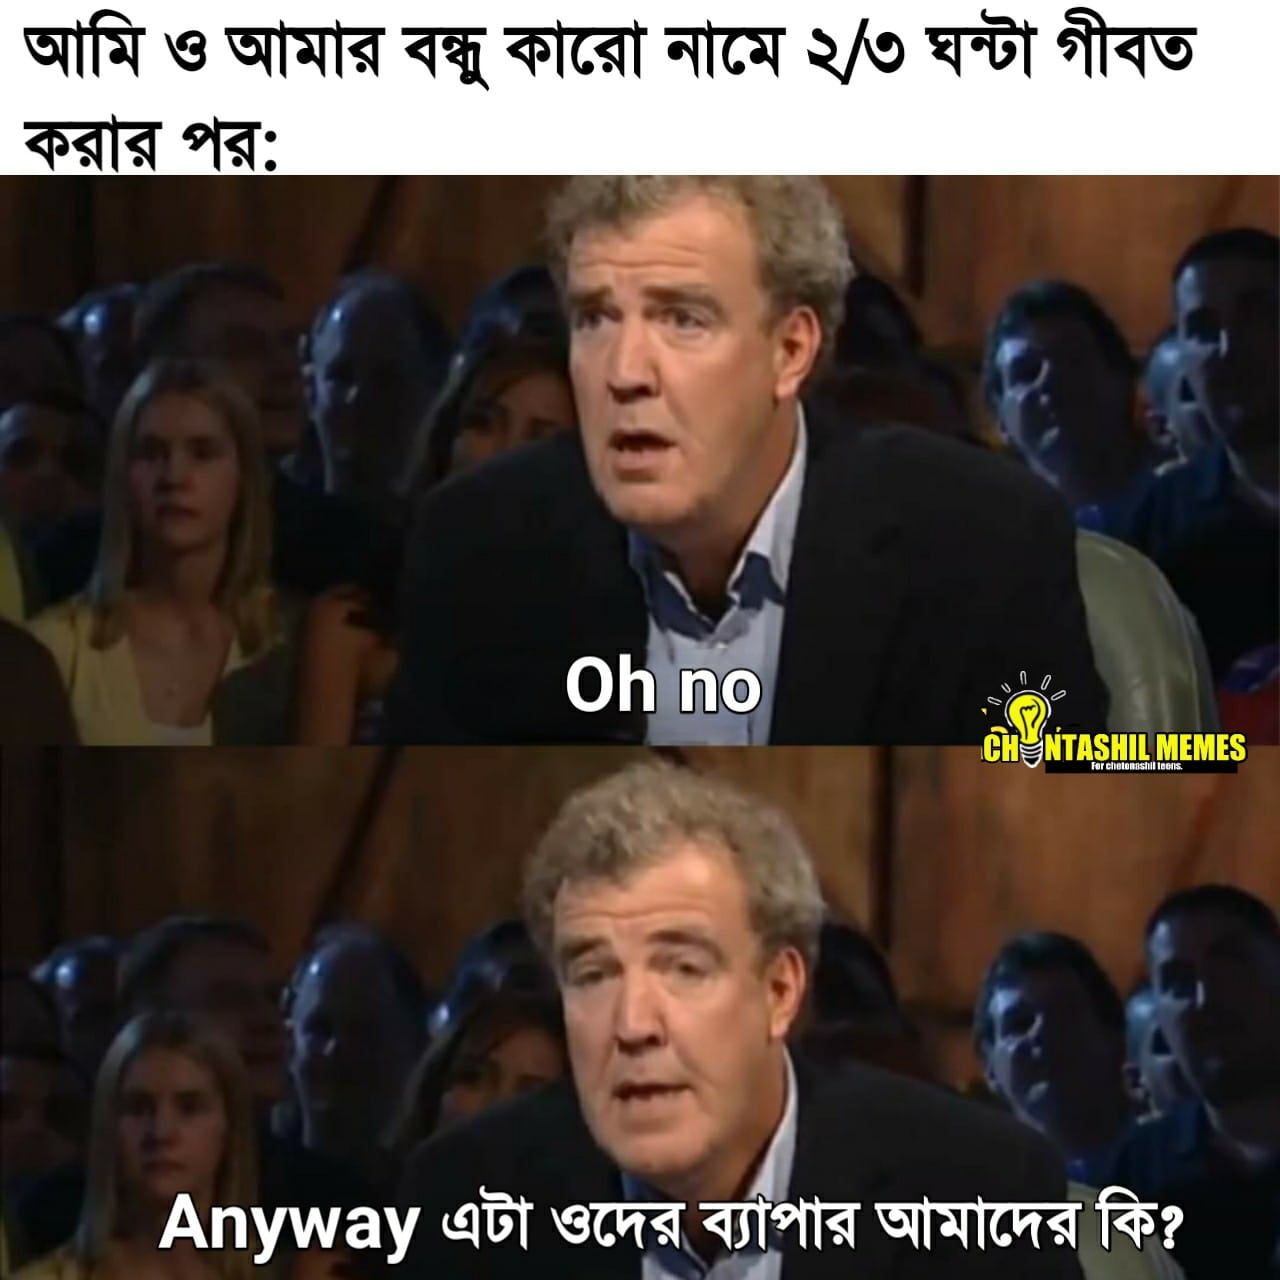
Caption: আমি ও আমার বন্ধু কারো নামে ২/৩ ঘন্টা গীবত করার পর:    Oh no     Anyway এটা ওদের ব্যাপার আমাদের কি ?
Label: non-hate